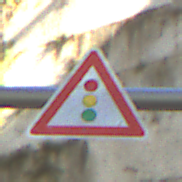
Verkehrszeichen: Lichtzeichenanlage
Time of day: Midday
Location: Outdoor (Urban)
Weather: Clear
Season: NotSpecified
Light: Natural